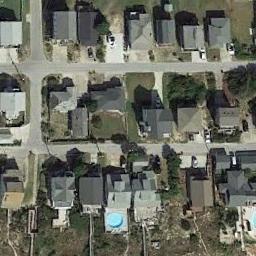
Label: dense_residential